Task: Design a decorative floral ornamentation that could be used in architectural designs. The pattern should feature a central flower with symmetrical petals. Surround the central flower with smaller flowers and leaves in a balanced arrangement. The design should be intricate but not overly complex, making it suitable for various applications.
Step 54:
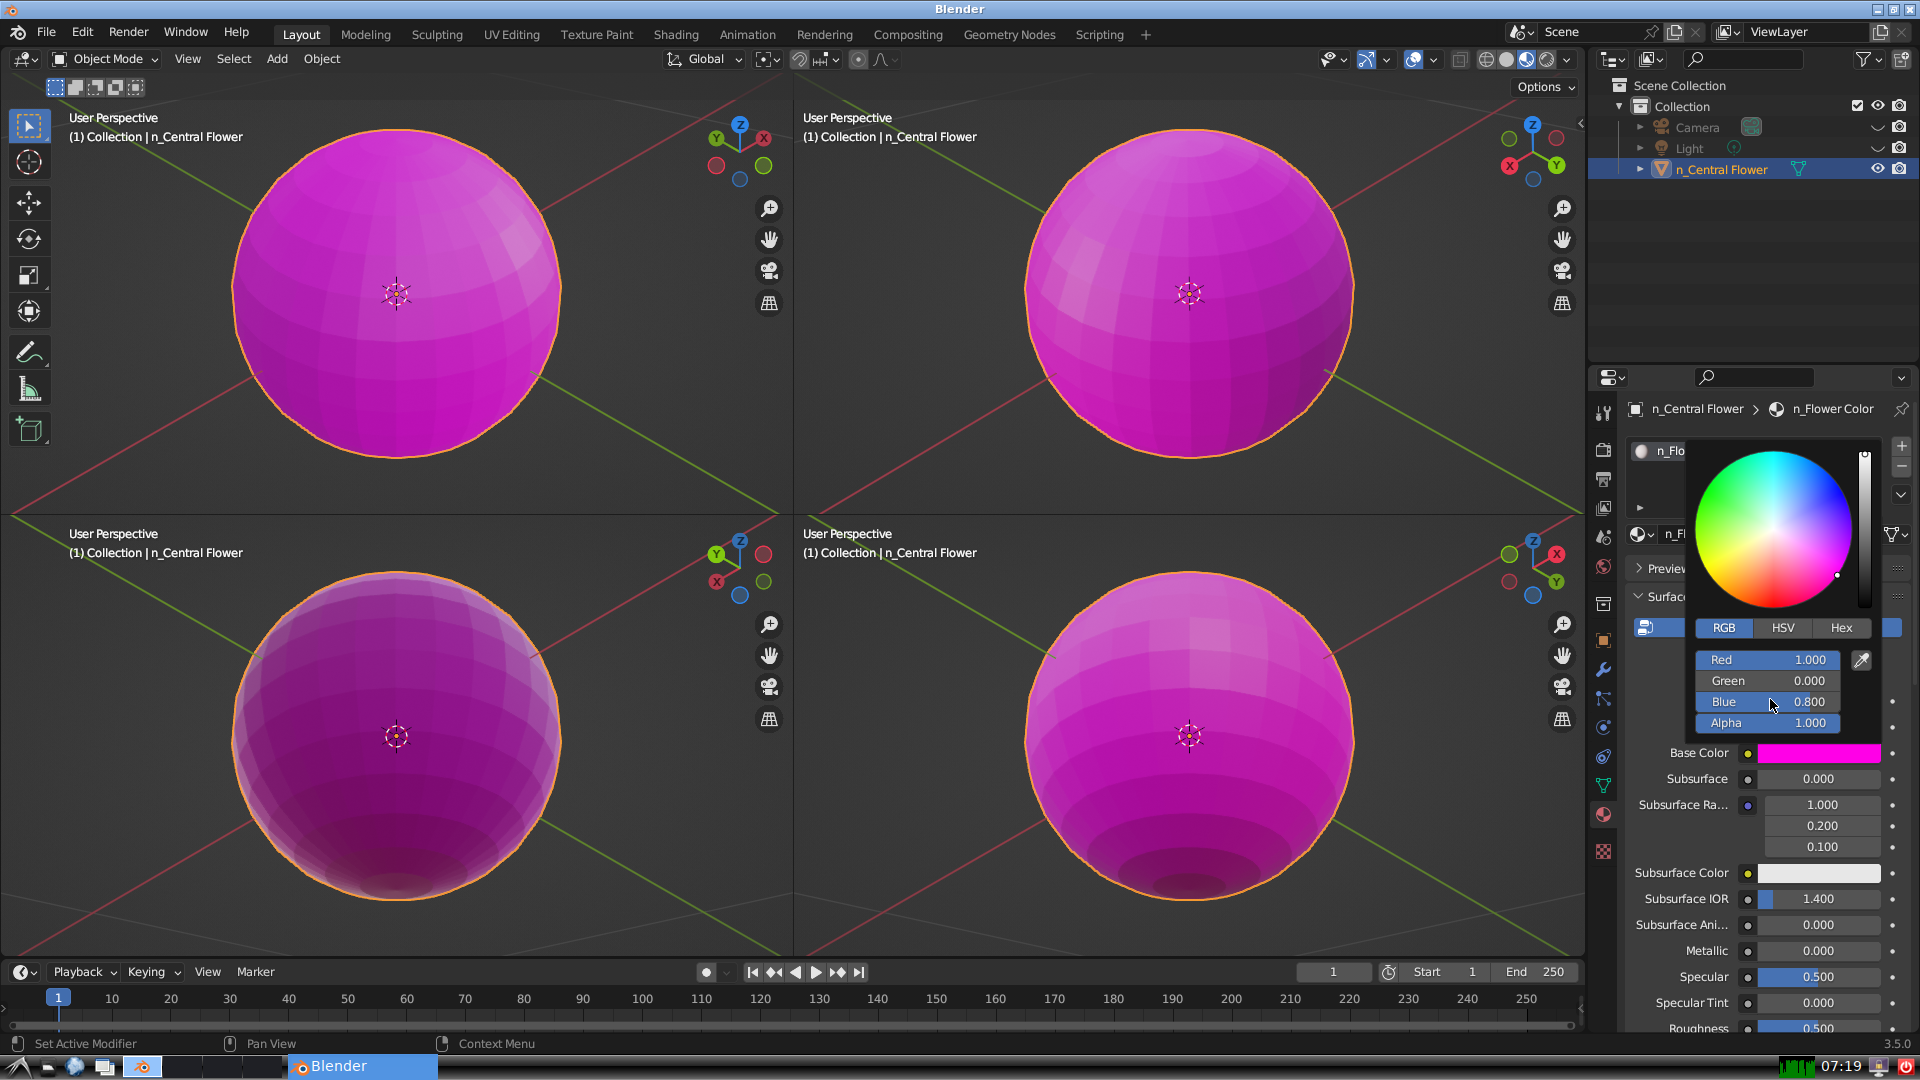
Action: click: no